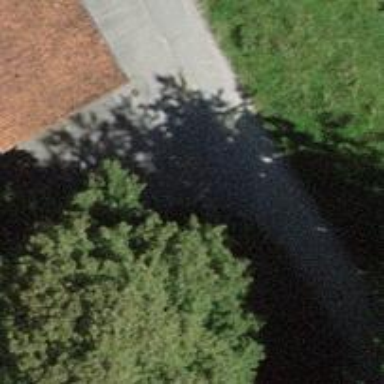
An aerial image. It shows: Bench for seating.